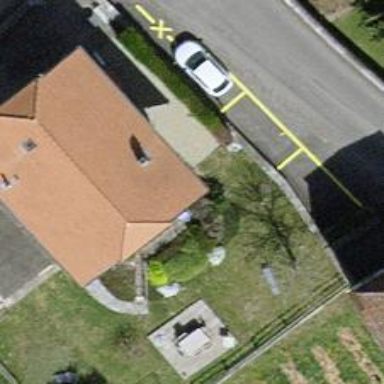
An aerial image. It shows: Parking area.